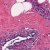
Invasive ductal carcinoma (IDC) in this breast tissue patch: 0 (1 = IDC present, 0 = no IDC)